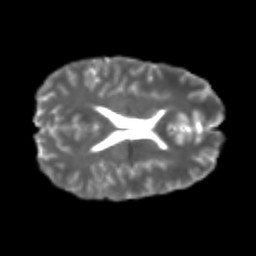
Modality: T2w
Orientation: axial
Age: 24
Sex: male
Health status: healthy
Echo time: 0.074 s